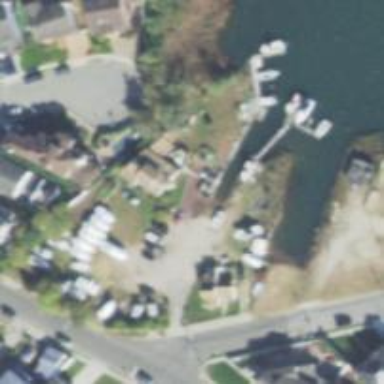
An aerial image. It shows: Slipway on leisure land.